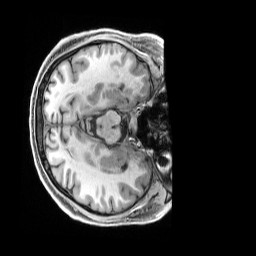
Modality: T1w
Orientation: axial
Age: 26
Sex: male
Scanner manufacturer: siemens
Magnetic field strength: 3 T
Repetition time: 2.5 s
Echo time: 0.00296 s